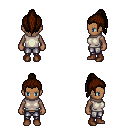
a pixel art fantasy rpg character, female body template, human, dark skin, white sleeveless shirt, metal pants, brown long topknot hairstyle, brown shoes, four views (front, back, left, right), 2x2 character sprite sheet, small pixel art, hard edges, no anti-aliasing